Interaction volume radius: 5 \u00c5
Interaction volume height: 20 \u00c5
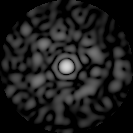
Disorder parameter: 0.8409